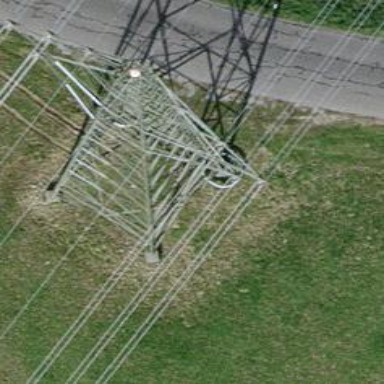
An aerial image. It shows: Power tower.